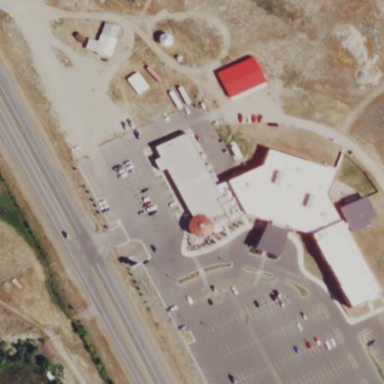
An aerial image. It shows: Building that serves as casino.